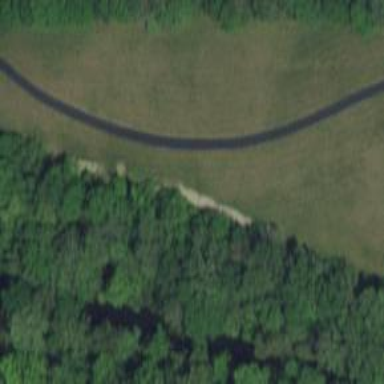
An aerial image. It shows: Driveway.